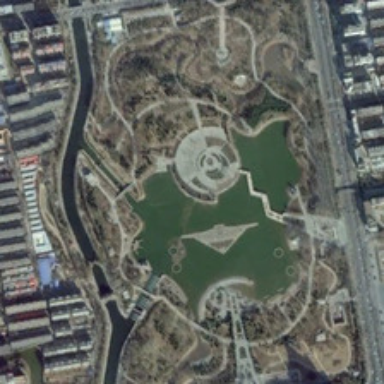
Many buildings are around a park with a pond and near a river .